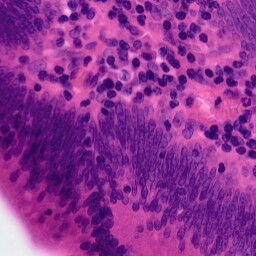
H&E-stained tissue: Colon